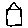
Label: house